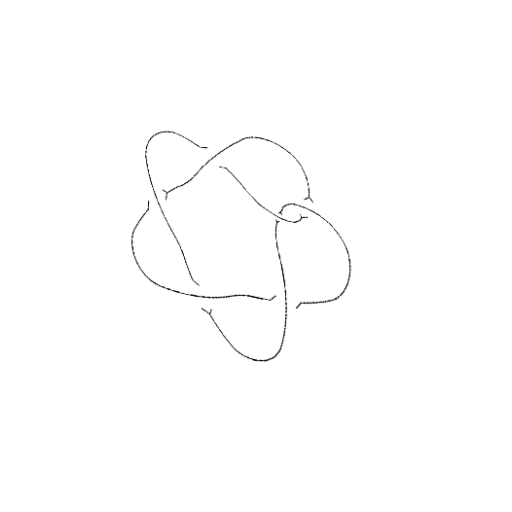
Crossing number: 6